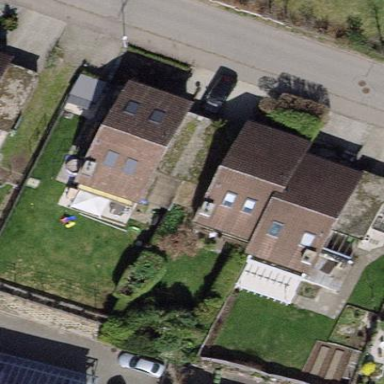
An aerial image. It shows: Garage.